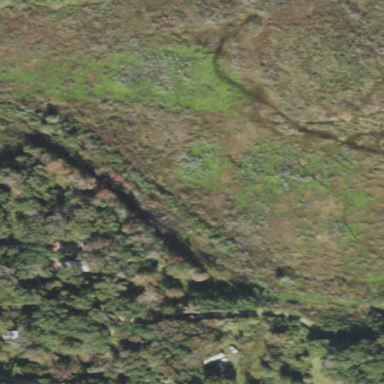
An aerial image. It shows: Swamp in wetland area.